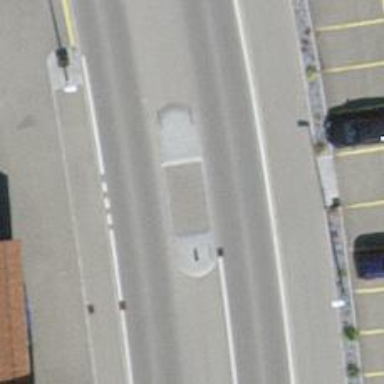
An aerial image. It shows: Asphalt footway with crossing.